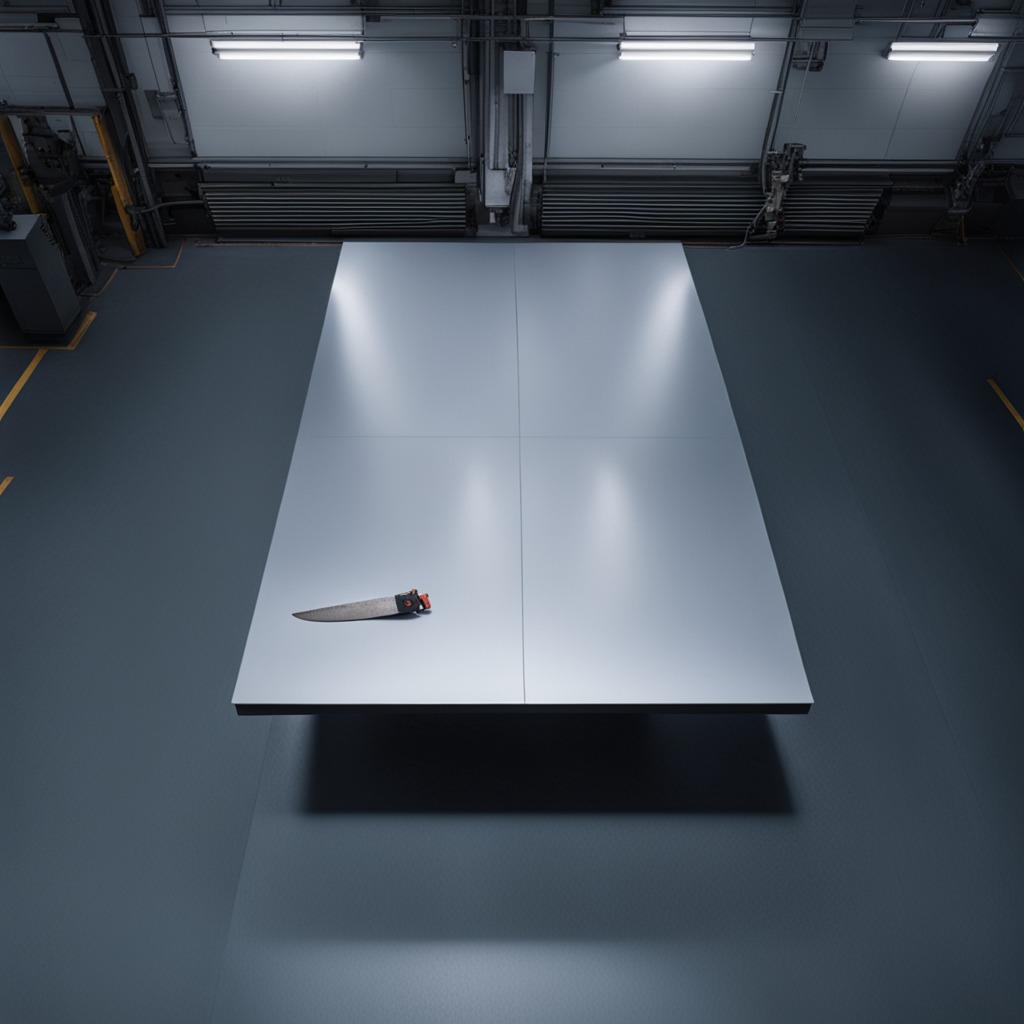
A handheld metal saw lies on a clean empty table in a basement in the evening soft directional lighting on the tabletop realistic grain studio-quality clarity centered framing